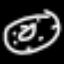
Label: donut